Question: I have this 'ggplot2' script:
'''
require(reshape2)
library(ggplot2)
library(RColorBrewer)
library(extrafont)
font_import(pattern = 'Arch')
font_import(pattern = 'Akk')
fileName = paste("/ex_spectra.csv", sep = "") # data: https://www.dropbox.com/s/gs1hwv3xjnlhb7z/ex_spectra.csv?dl=0
mydata = read.csv(fileName,sep=",", header=TRUE, check.names=FALSE)
dataM = melt(mydata,c("x"))
my_palette = c(brewer.pal(5, "Set1")[c(1,2,3,4,5)])
ggplot(data=dataM, aes(x= x, y=value, colour=variable, fill = variable, size = variable)) +
geom_line(alpha = .75) +
scale_colour_manual(breaks=c("A", "B", "C", "D", "E"), values=my_palette) +
scale_size_manual(breaks=c("A", "B", "C", "D", "E"), values=c(0.7,0.7,0.7,0.7,0.7)) +
theme(plot.background = element_blank(), panel.grid.minor = element_blank(), #panel.grid.major = element_blank(),
axis.line = element_blank(),
legend.key = element_blank(), legend.title = element_blank()) +
scale_y_continuous("y", expand=c(0,0)) +
scale_x_continuous("x", expand=c(0,0)) +
theme(axis.title.x = element_text(vjust=-0.3, face="bold", size=12, colour = "grey50", family="AkkuratPro-Regular")) +
theme(axis.title.y = element_text(vjust=1.5, face="bold", size=12, colour = "grey50", family="AkkuratPro-Regular")) +
theme(legend.position = "right", axis.ticks = element_blank(),
axis.text.x = element_text(size = 9, angle = 0, vjust = 0.25 , hjust = 1, colour = "grey50", family="AkkuratLightPro-Regular")
,axis.text.y = element_text(size = 9, angle = 0, hjust = 1, colour = "grey50", family="AkkuratLightPro-Regular"))
'''
Which produces this plot:

Now, I'd like to fill the density curves with their corresponding colours (at, say, 25% alpha). Isn't 'fill = variable' the usual way to do this?
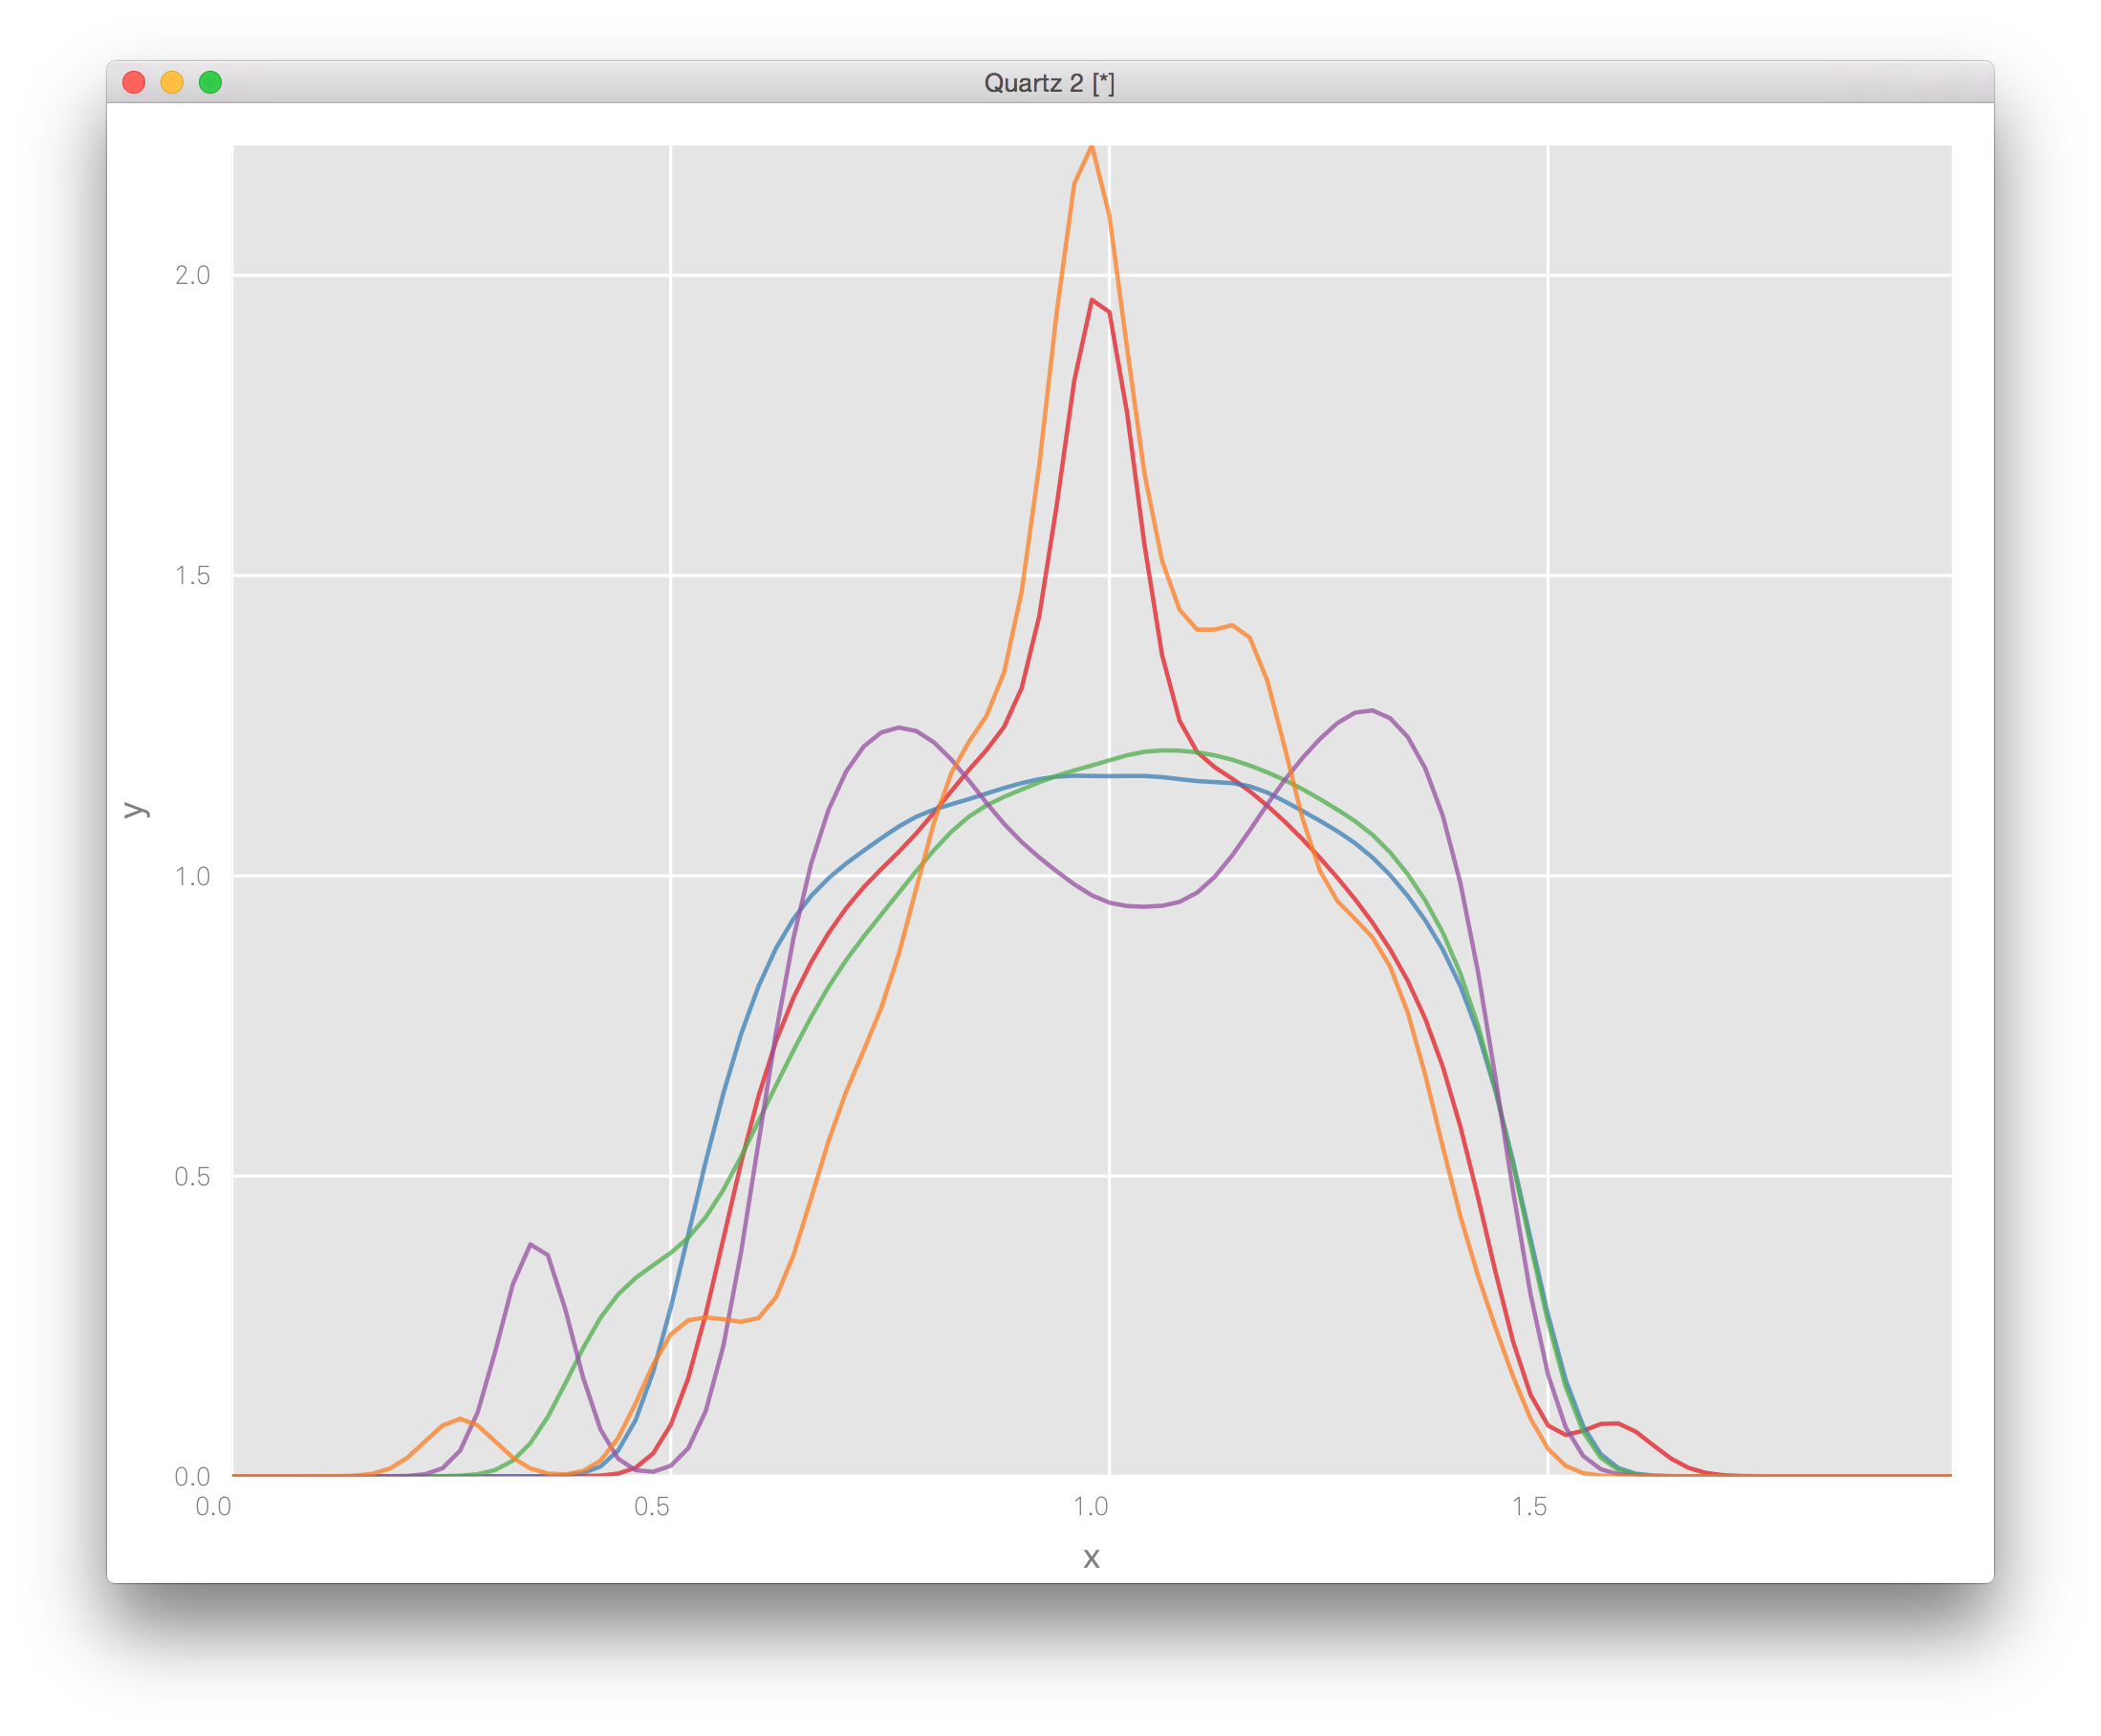
Answer: Your example is needlessly complex if you're just concerned about filling the area under the line.
Here's a simple example of filling the area under the lines of your data using 'geom_area' and your sample data.
'''
ggplot(data=dataM, aes(x= x, y=value, fill = variable)) +
geom_area(alpha = .75, position="identity")
'''
which returns